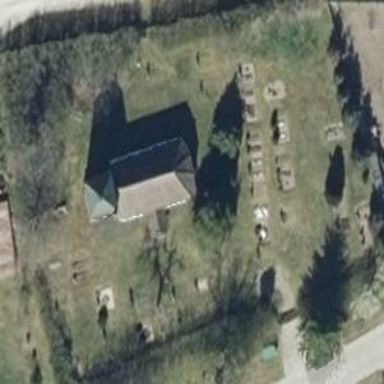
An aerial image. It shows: Cemetery.